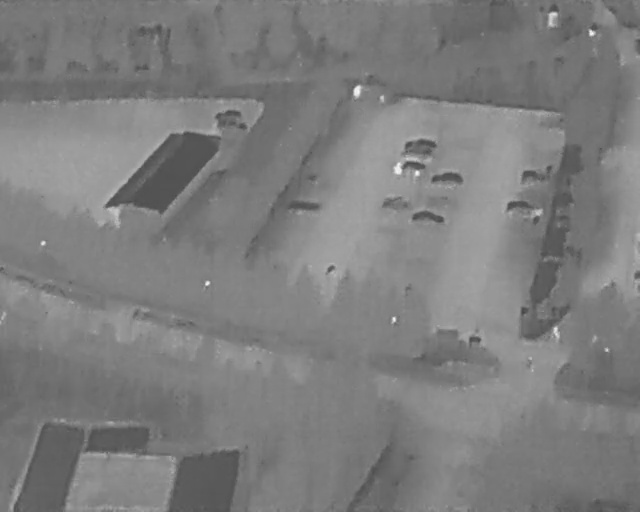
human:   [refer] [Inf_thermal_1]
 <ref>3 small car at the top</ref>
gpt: <box>[[34, 19, 36, 25, 2], [35, 21, 37, 27, 2], [64, 25, 66, 31, 2]]</box>

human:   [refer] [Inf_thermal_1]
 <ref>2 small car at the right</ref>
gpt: <box>[[81, 31, 84, 37, 2], [80, 37, 82, 44, 2]]</box>

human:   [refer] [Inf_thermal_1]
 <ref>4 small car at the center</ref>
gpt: <box>[[68, 31, 71, 38, 2], [65, 39, 67, 46, 2], [62, 29, 65, 35, 2], [64, 27, 66, 33, 2]]</box>